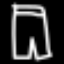
Label: pants